Question: When I open my worked solution (after merge from other branch) VS2013 shows error message "unspecified error" and I cannot close the window (the error's dialog jumps each time when I close it).
VS2012 opens the solution without error messages.
I suspect issue related to TFS configuration.
How can I found actual reason of the error?

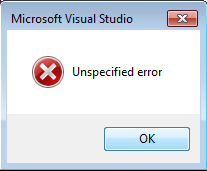
Answer: I still don't understand the actual reason for this error, but I found a workaround.
According to "Change source control" window (VS) solution file (.sln) not connected to TFS

When I connected the solution to TFS in VS2012 (with the help of <URL>, VS2013 opened the solution too without error message.